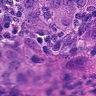
Metastatic tissue present: yes